Interaction volume radius: 5 \u00c5
Interaction volume height: 25 \u00c5
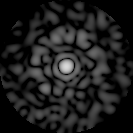
Disorder parameter: 0.8609